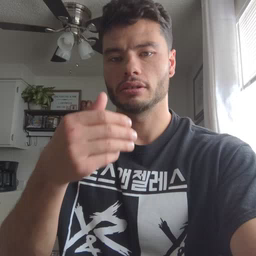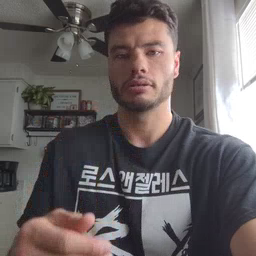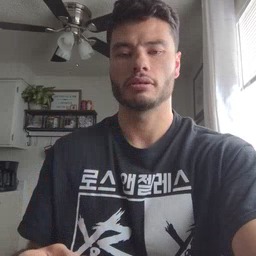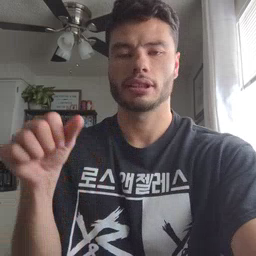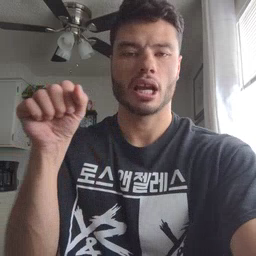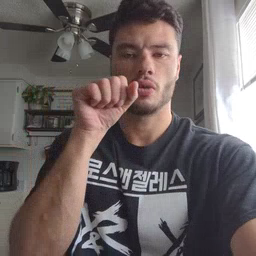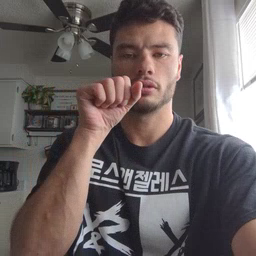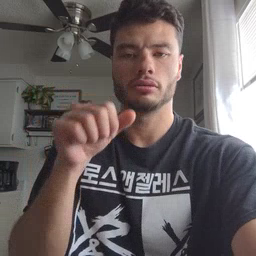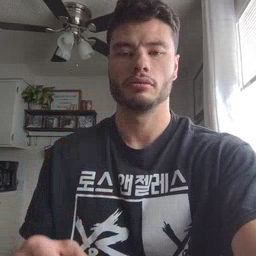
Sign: carrot